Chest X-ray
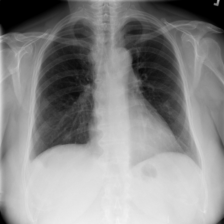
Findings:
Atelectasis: negative
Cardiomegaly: negative
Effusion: negative
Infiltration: negative
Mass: negative
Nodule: positive
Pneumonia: negative
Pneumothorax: negative
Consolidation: negative
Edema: negative
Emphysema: negative
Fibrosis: negative
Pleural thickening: negative
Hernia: negative